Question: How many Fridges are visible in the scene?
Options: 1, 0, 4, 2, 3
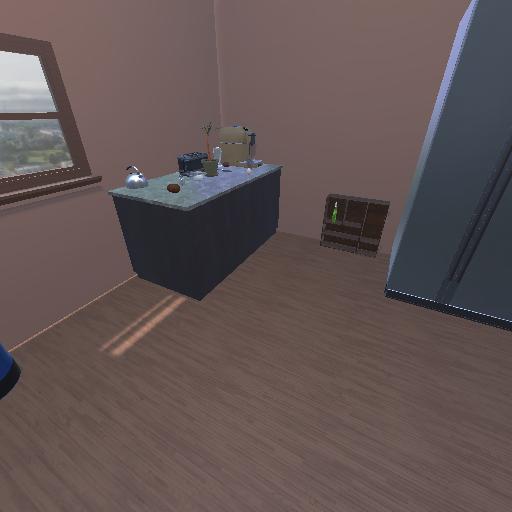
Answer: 1